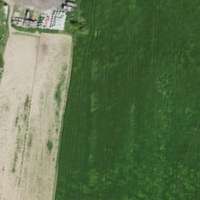
EUNIS habitat code: 25
Species observed at this site:
Corvus corone
Scolopax rusticola
Cyanistes caeruleus
Parus major
Chloris chloris
Emberiza citrinella
Milvus milvus
Pica pica
Fringilla coelebs
Ciconia ciconia
Buteo buteo
Falco tinnunculus
Passer montanus